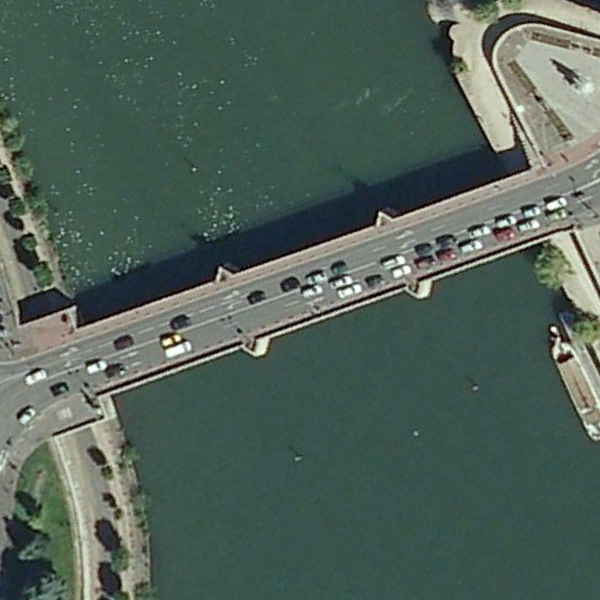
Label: Bridge